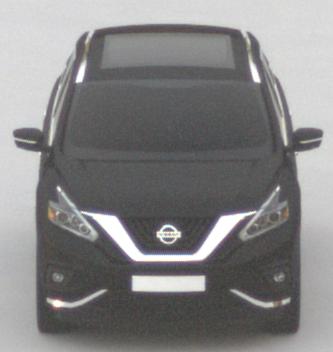
Make: Nissan
Model: Murano
Detailed model: Gen. 3 Z52
Model produced from: 2015
Doors: 5
Color: black
Road condition: dry road
Daytime: sunrise or sunset
Contrast: low contrast